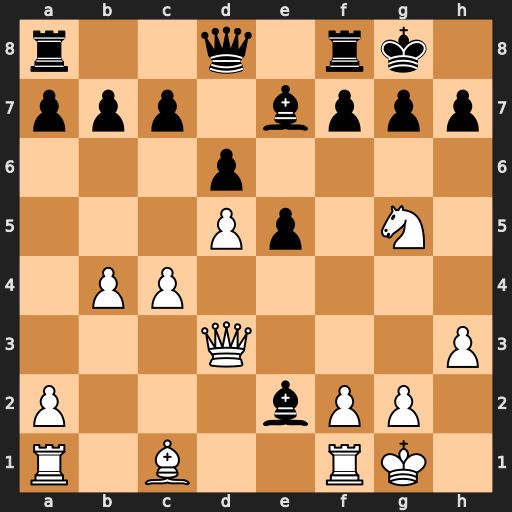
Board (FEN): r2q1rk1/ppp1bppp/3p4/3Pp1N1/1PP5/3Q3P/P3bPP1/R1B2RK1
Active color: w
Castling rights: -
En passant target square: -
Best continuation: Qxh7#